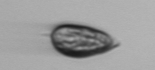
Label: Prorocentrum_triestinum